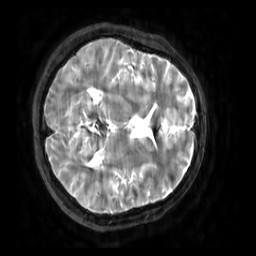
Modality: T2w
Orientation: axial
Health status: healthy
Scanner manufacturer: philips
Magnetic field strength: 3 T
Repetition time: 2.5 s
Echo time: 0.25 s